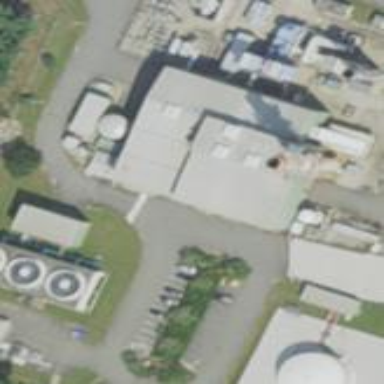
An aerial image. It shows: Industrial area with power plant.